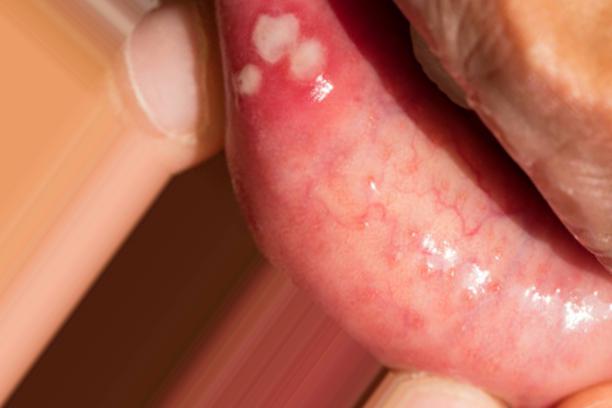
Condition: Mouth Ulcer